Question: There are some blocks in the picture. Find the smallest square area that can place all the small blocks in the area in a suitable way without overlapping. Return the length of the square side.
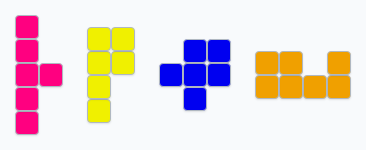
Answer: 5